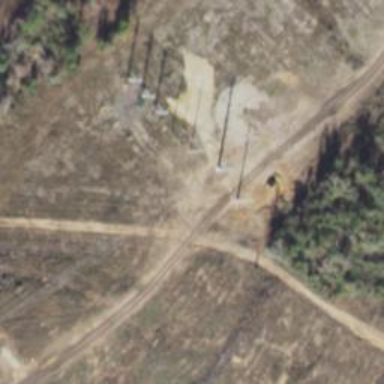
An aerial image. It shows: H-frame power tower design.